Question: How to programaticaly Enable or Disable MenuStrip items.
Example if i have this

I want to disable the item2 and item3. Tried with
'''
MenuStrip1.Items("Item 1").Enabled = False
MenuStrip1.Items(2).Enabled = False
'''
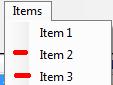
Answer: Going by the image, it appears you want to disable/enable things in the dropdown.
Each top level menu item is itself an object which contains the actual drop down items - the MenuStrip is just a container for them. So, if I have a 'File | View | Tools' menu, there will be three 'ToolStripMenuItem's to work with, each with a 'DropDownItems' collection of those entries. So:
'''
ViewMenuItem.DropDownItems(2).Enabled = False
'''
This disables the 3rd dropdown item on the View menu. Yours might be named 'ItemsToolStripMenuItem'. The UI designer doesn't use a key to create/add new dropdown items, so the string overload wont work unless you are adding them manually:
'''
' create new DD item
Dim foo = New ToolStripMenuItem("Foo", Nothing,
AddressOf FooToolStripMenuItem_Click, "Foo")
' add to menu
ViewMenuItem.DropDownItems.Add(foo)
' access by key
ViewMenuItem.DropDownItems("Foo").Enabled = True
'''